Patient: sex F, age 58
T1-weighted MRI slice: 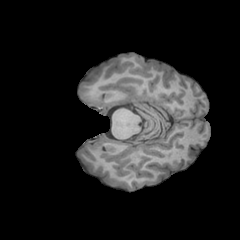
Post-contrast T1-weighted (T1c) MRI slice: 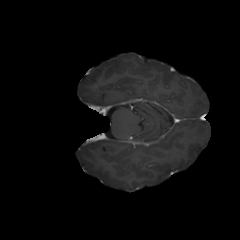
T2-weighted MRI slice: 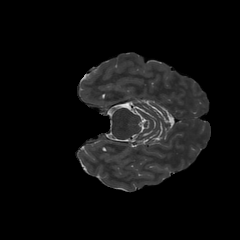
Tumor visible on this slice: no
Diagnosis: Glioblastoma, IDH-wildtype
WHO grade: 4